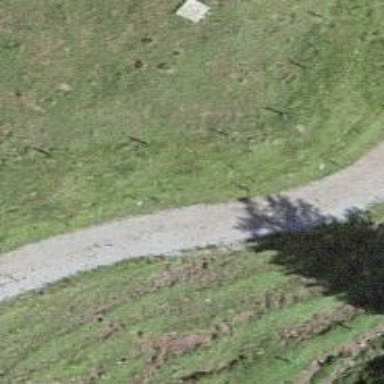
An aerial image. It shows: Gravel path with excellent trail visibility.